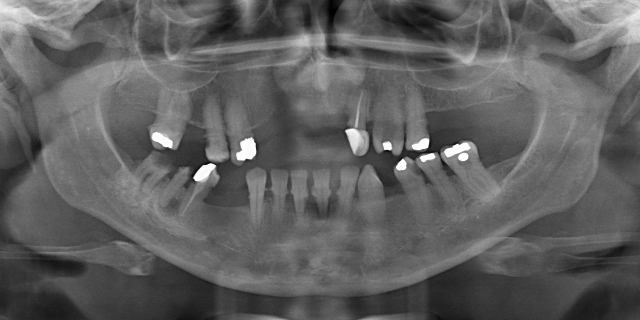
adult